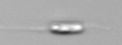
Label: Dinobryon